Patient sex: M
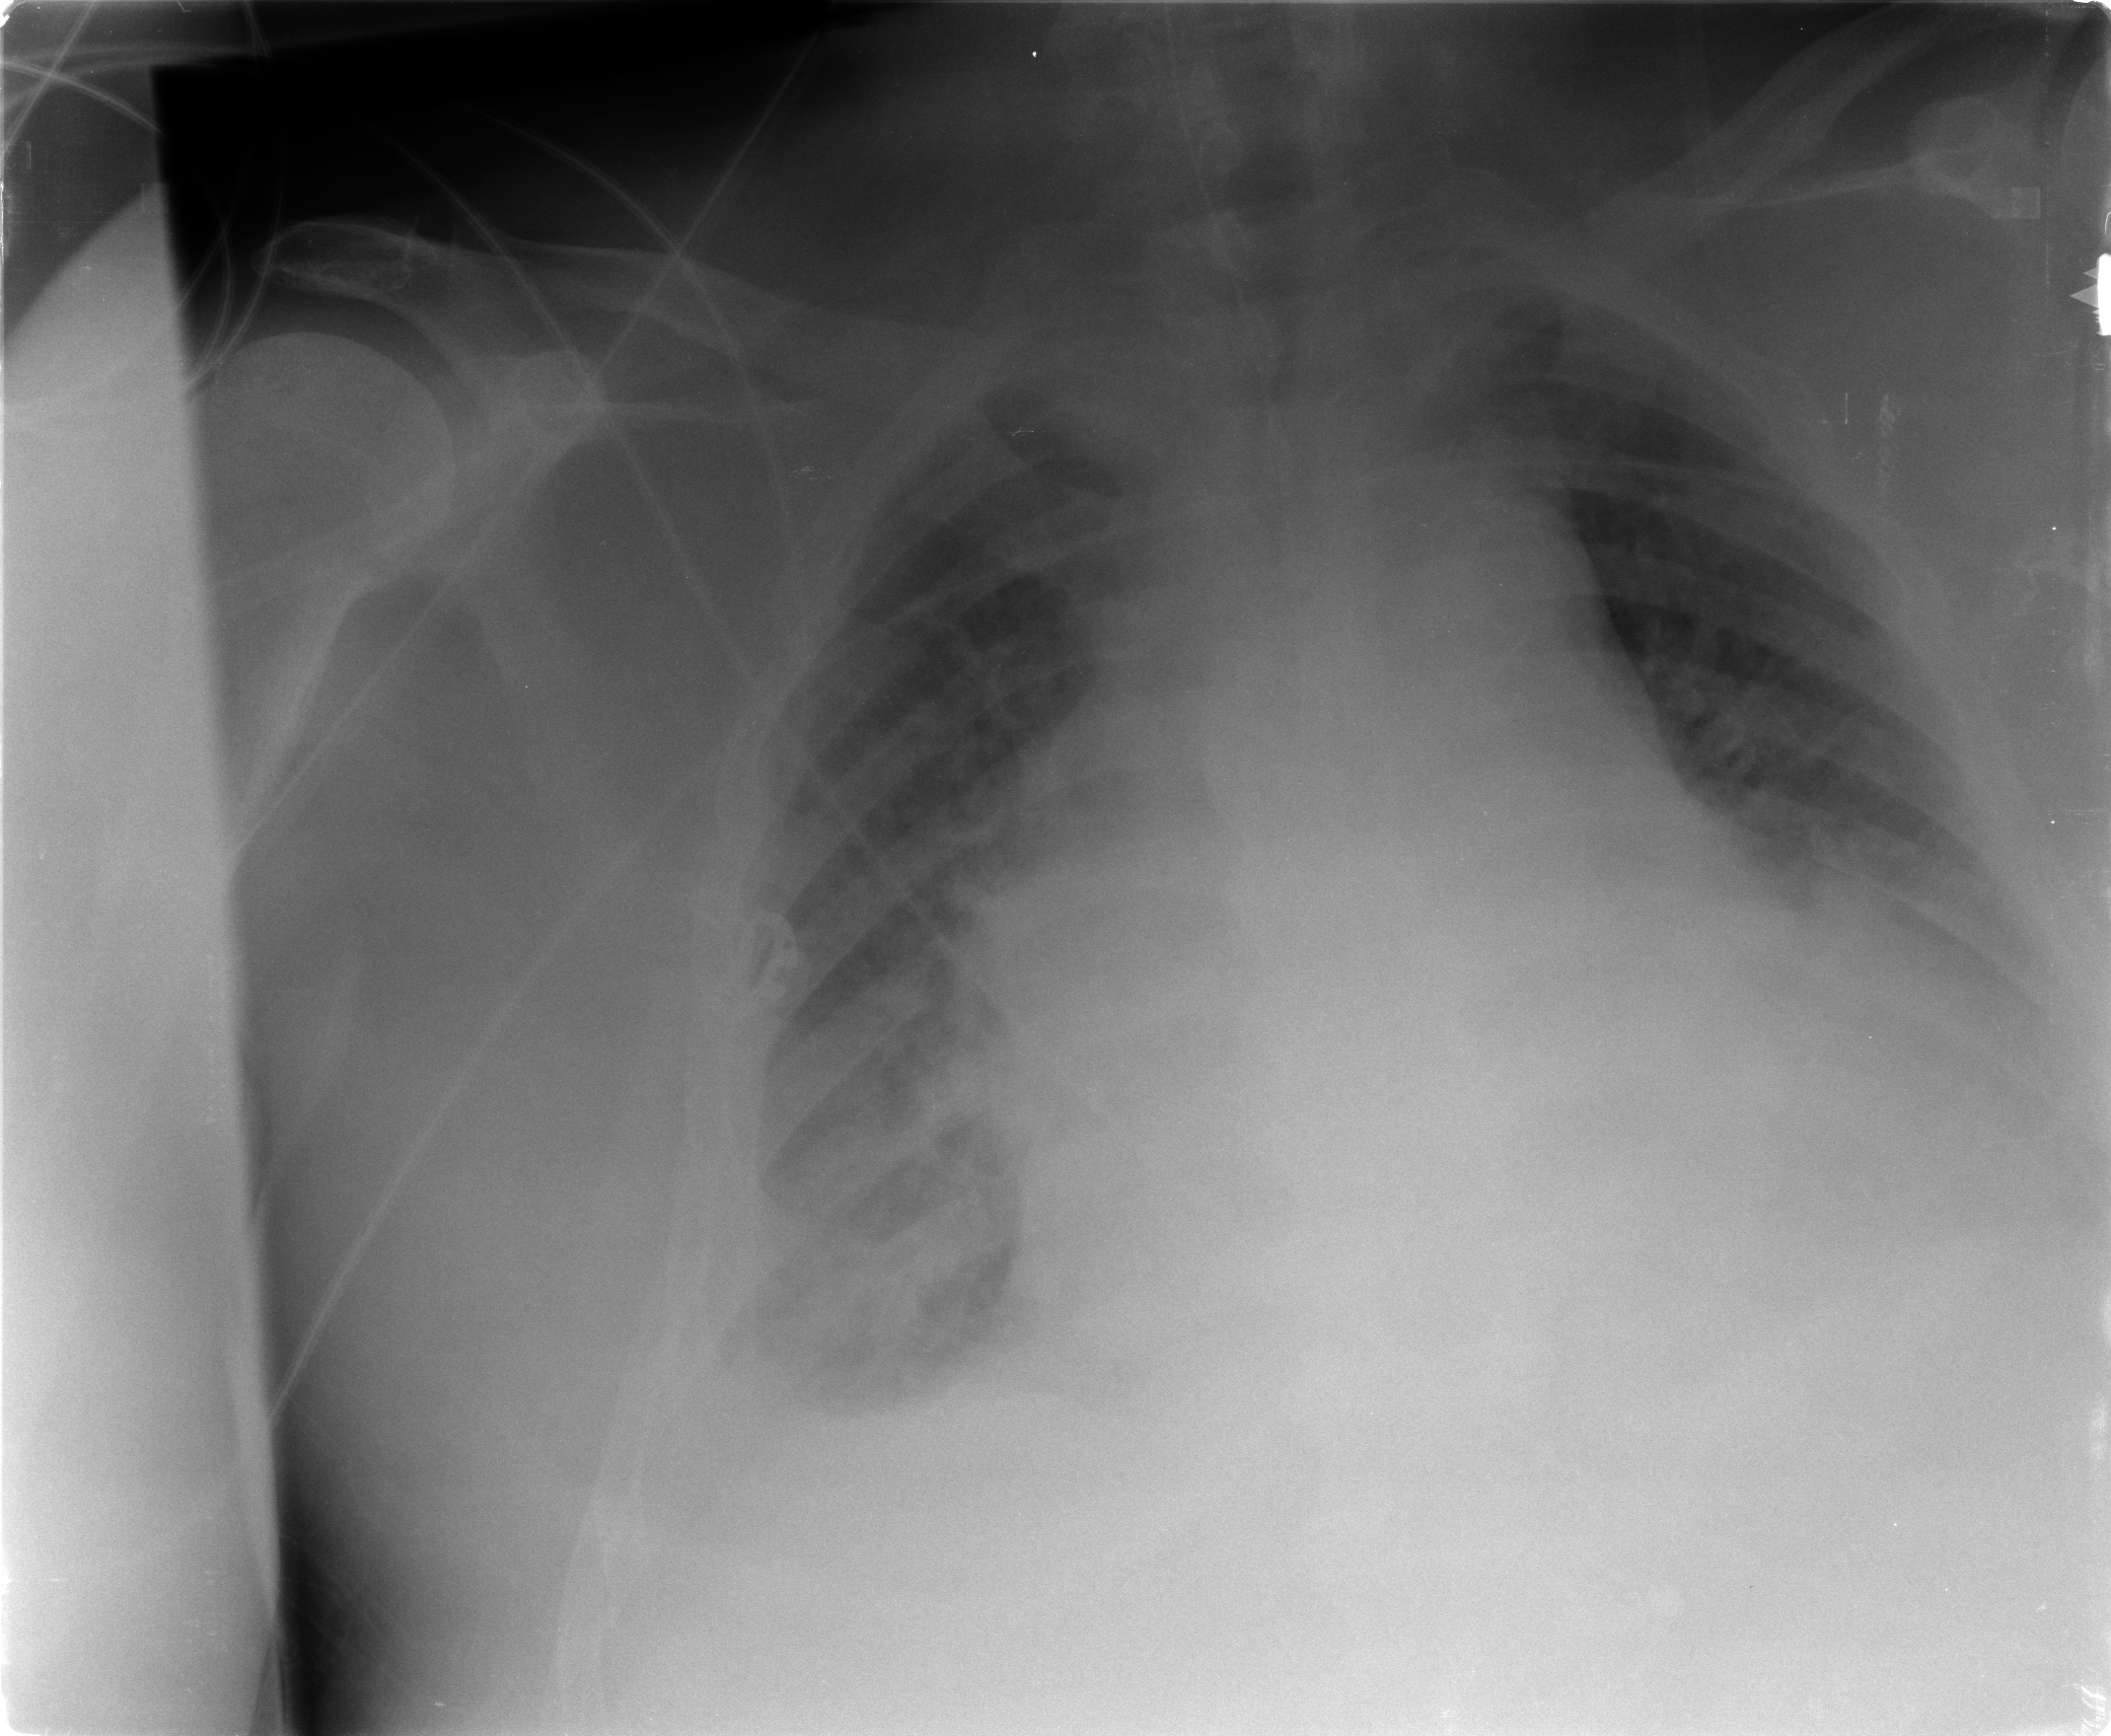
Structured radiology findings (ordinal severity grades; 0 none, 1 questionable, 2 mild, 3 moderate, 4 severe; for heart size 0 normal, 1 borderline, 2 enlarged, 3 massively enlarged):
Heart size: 3
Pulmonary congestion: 3
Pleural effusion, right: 2
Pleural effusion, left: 2
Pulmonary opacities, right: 2
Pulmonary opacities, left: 2
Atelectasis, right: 2
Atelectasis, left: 2